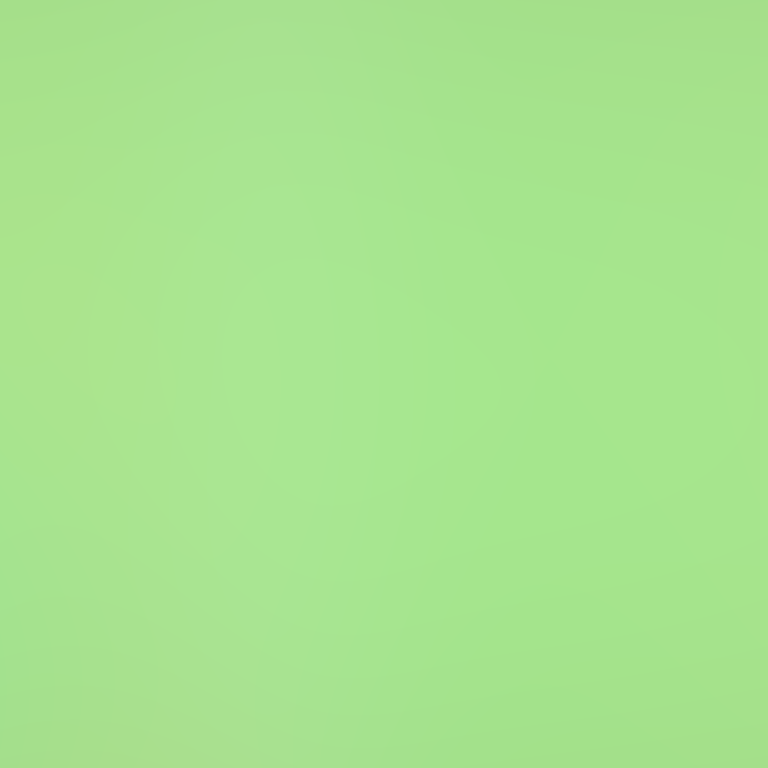
Abstract light effect, uniform from soft green to none, calm atmosphere, smooth texture, no room, no furniture, no objects.